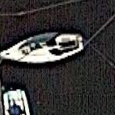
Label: Civil_yacht